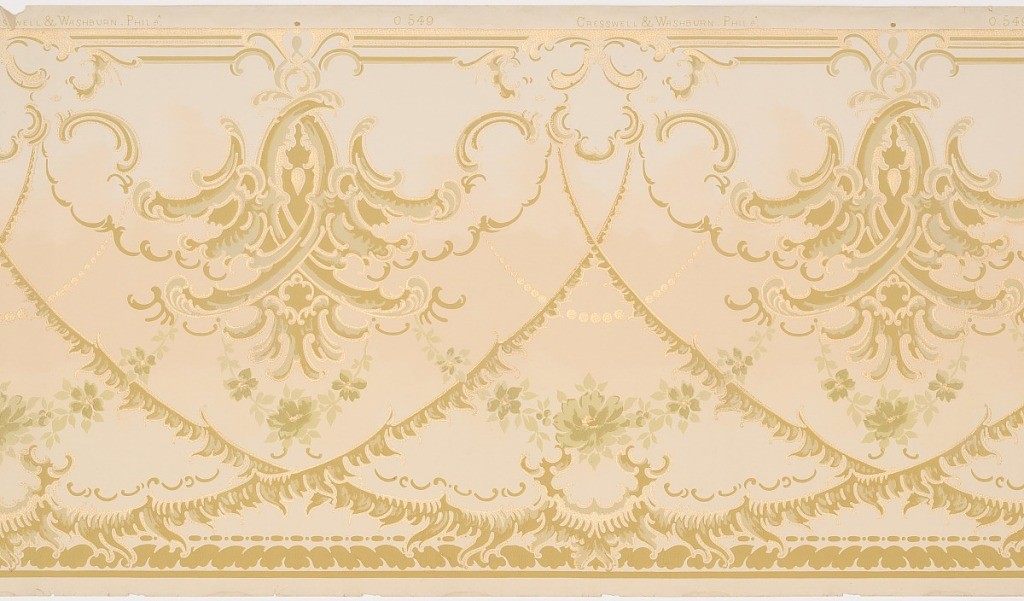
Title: Frieze
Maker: Cresswell & Washburn Ltd, Philadelphia, Pennsylvania, 1880 - 1900
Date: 1905–1915
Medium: Machine printed paper, textured
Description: Festooned floral garlands and graduated pearl strands hang from symmetrical, abstract shapes composed of foliate c scrolls. Tattered ribbons crisscross over the garlands and run diagonally from the top to the bottom of the panel. This design is printed in shades of green, tan and gold on a beige background.